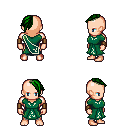
a pixel art fantasy rpg character, male body template, human, light skin, sash dress, white pants, green long mohawk hairstyle, leather bracers, four views (front, back, left, right), 2x2 character sprite sheet, small pixel art, hard edges, no anti-aliasing